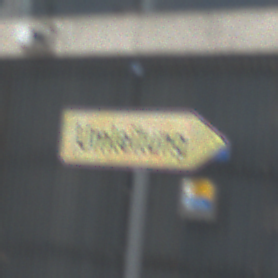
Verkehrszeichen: UmleitungswegweiserRechtsweisend
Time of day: MorningAfternoon
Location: Outdoor (Urban)
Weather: PartlyCloudy
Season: NotSpecified
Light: Natural